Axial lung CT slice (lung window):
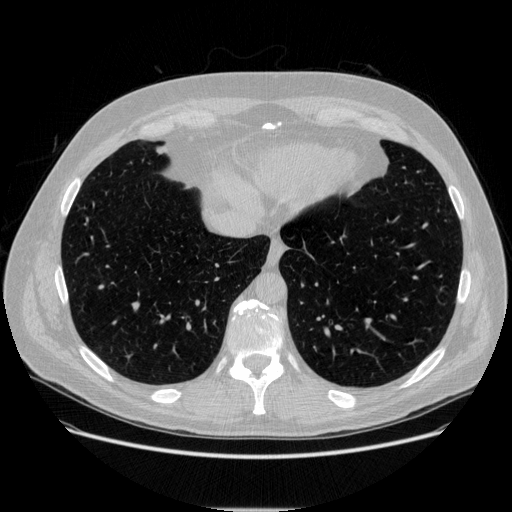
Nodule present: no